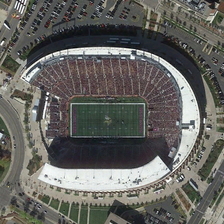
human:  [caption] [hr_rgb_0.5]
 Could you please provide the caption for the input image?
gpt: many cars are around a stadium with many people .

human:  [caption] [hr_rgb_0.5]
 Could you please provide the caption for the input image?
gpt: many cars are around a stadium with many people .

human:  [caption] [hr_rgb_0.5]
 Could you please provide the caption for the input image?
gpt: the bird's nest stadium is surrounded by vegetation regularly .

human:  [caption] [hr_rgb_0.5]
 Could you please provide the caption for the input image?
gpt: red and green football fields are in the middle of the stadium .

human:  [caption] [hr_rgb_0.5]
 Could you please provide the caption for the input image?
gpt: the bird's nest stadium is surrounded by vegetation regularly .